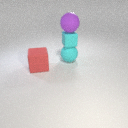
large cyan rubber sphere below large purple rubber sphere